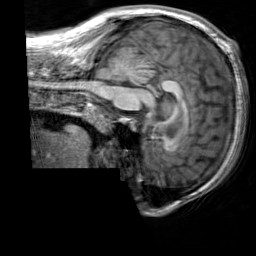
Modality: T1w
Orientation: sagittal
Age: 22
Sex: male
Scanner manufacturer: siemens
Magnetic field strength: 3 T
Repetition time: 2.3 s
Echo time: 0.00303 s